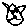
Label: cat